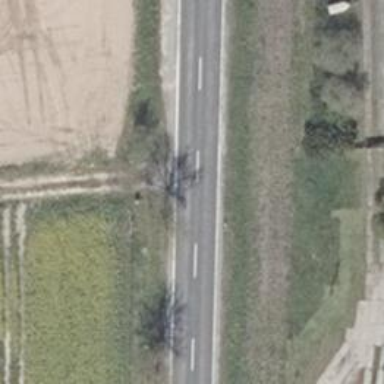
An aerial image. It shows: Secondary road with asphalt surface.